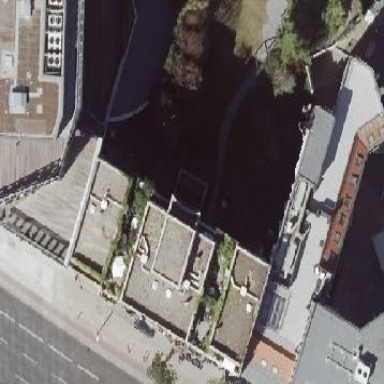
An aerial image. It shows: Apartment building with flat roof.